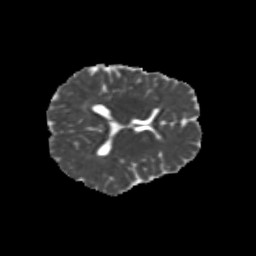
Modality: MD
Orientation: axial
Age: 12
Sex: male
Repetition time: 9.512 s
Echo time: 0.089 s